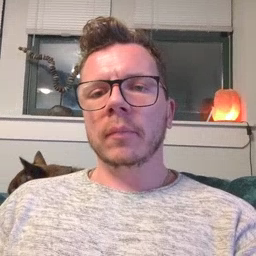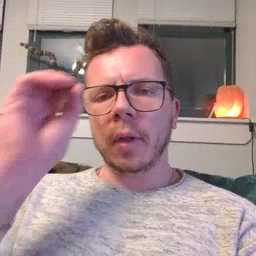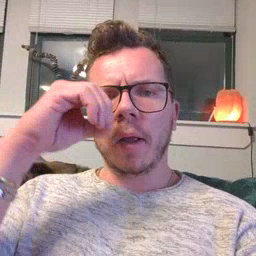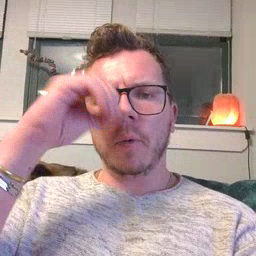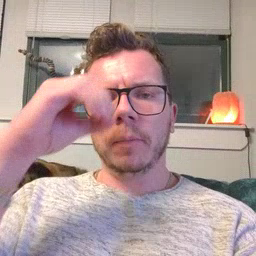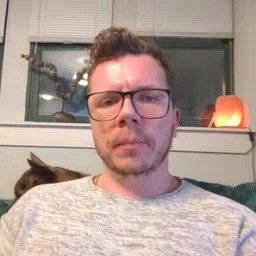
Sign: owl